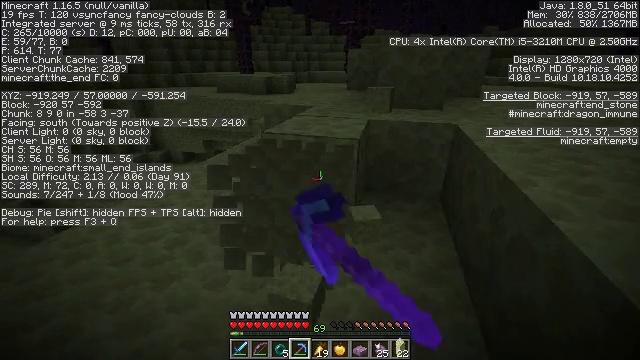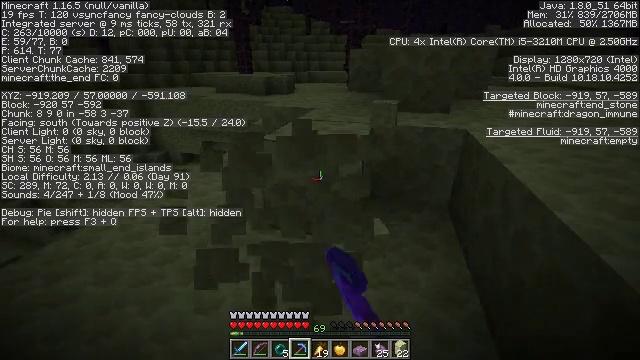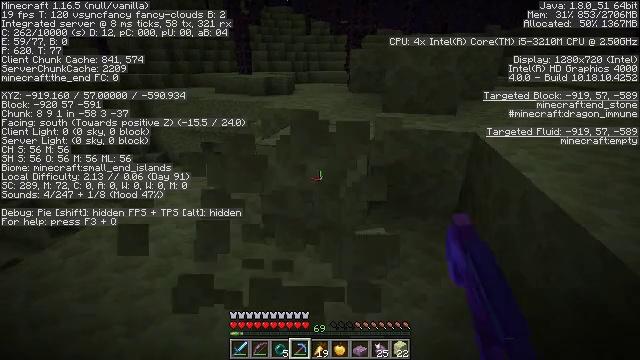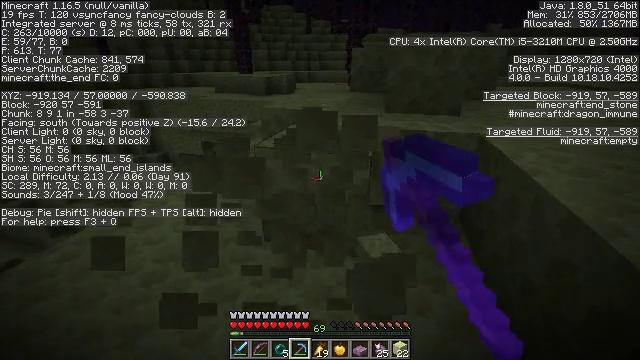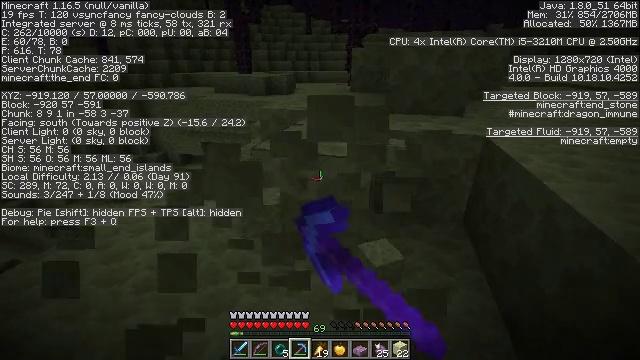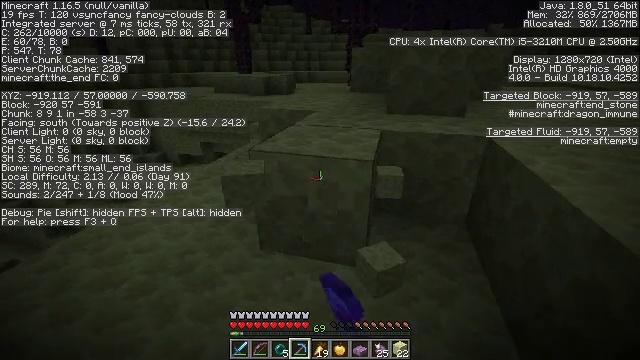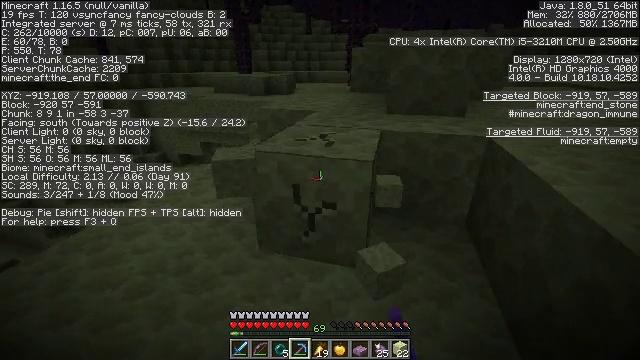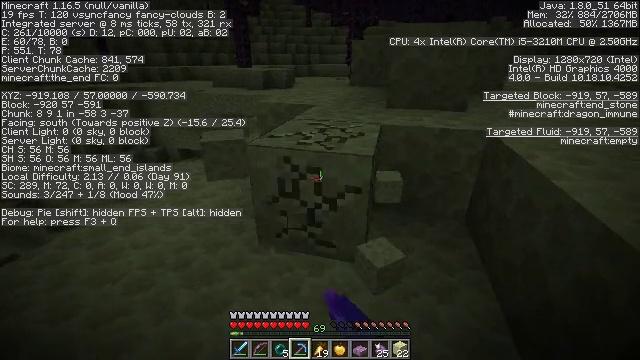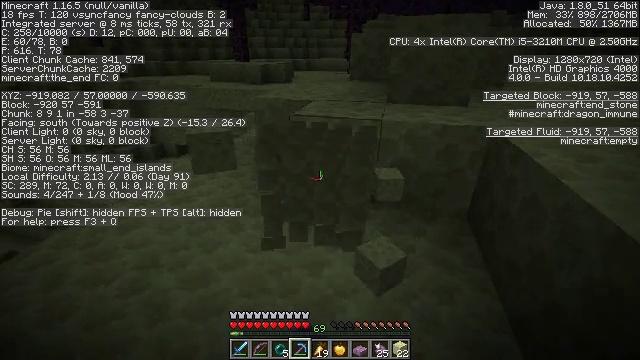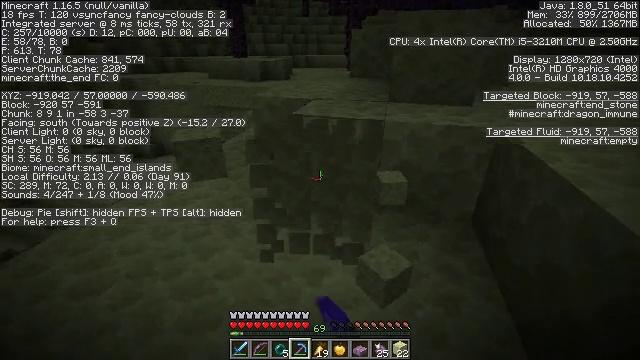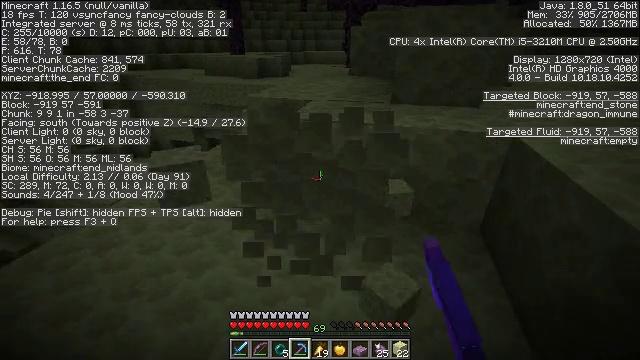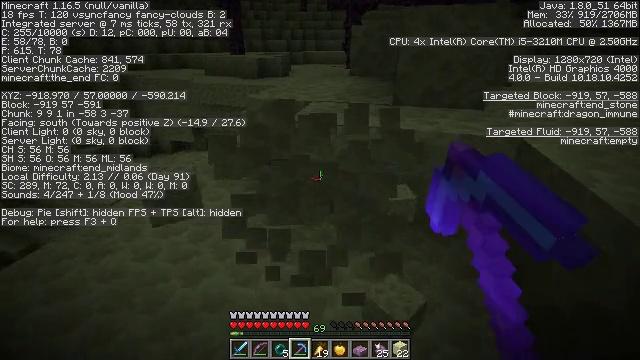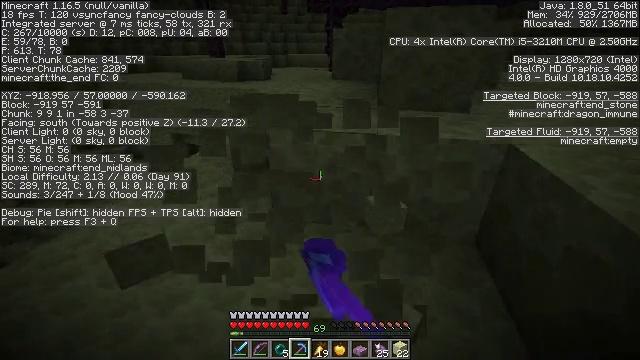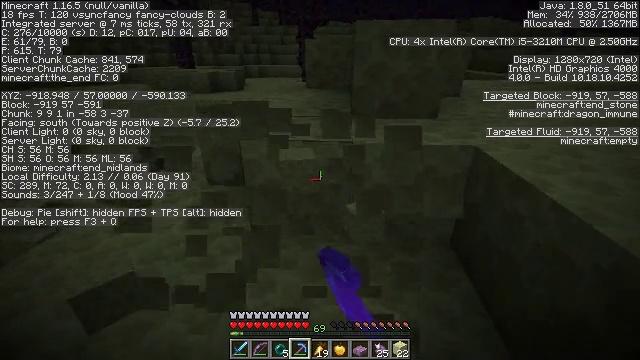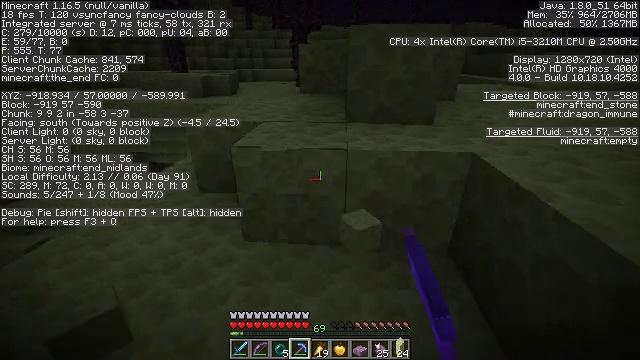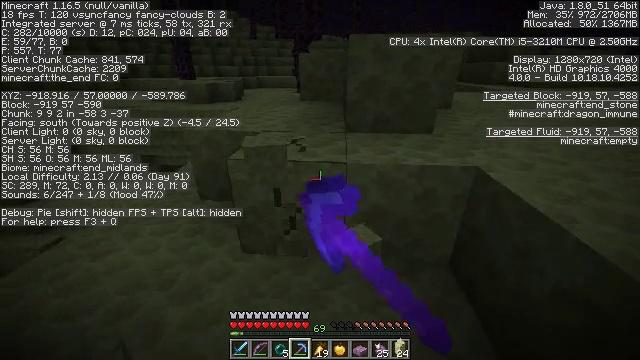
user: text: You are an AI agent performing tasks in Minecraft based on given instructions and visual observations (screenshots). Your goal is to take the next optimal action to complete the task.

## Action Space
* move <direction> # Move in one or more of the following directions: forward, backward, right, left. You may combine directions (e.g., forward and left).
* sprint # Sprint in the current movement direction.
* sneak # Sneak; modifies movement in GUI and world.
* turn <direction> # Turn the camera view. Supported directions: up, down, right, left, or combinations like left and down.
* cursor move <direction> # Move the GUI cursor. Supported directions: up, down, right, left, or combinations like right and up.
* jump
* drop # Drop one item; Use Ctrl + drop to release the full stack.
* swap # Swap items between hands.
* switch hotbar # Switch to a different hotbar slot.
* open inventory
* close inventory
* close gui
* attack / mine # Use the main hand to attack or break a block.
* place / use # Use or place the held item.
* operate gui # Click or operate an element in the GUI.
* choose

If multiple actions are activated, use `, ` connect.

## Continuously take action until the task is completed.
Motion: motion action
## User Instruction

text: Break some end stone blocks.
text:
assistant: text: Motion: move forward, attack / mine
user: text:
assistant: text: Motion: move forward, attack / mine
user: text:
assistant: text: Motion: attack / mine
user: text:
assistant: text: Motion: attack / mine
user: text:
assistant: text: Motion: attack / mine
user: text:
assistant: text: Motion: attack / mine
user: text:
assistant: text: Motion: turn down, attack / mine
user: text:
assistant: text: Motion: move forward, turn down, attack / mine
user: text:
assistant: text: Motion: move forward, attack / mine
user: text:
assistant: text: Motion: move forward, attack / mine
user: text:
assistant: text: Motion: attack / mine
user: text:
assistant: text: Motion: turn right, attack / mine
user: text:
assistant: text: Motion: turn right and up, attack / mine
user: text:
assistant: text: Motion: move forward, turn right, attack / mine
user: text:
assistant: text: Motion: move forward, attack / mine
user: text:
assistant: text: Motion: move forward, attack / mine
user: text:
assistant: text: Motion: attack / mine
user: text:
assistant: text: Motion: attack / mine
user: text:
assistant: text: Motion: turn down, attack / mine
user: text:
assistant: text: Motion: turn right and down, attack / mine
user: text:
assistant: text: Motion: move forward, turn right, attack / mine
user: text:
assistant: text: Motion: move forward, turn right, attack / mine
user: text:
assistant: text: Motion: turn right, attack / mine
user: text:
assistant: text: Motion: attack / mine
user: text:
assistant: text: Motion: attack / mine
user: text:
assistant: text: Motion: attack / mine
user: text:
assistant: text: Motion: attack / mine
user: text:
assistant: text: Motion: attack / mine
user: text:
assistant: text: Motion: turn left, attack / mine
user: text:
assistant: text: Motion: move forward, turn left and up, attack / mine